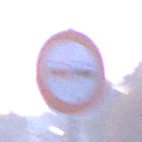
Verkehrszeichen: Ueberholverbot
Umgebung: Outdoor, Nature
Tageszeit: SunriseSunset
Wetter: Clear
Licht: Natural
Jahreszeit: NotSpecified
Kontrast: LowContrast